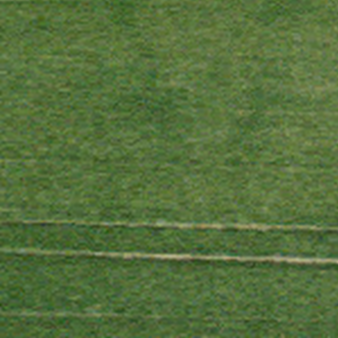
Label: other